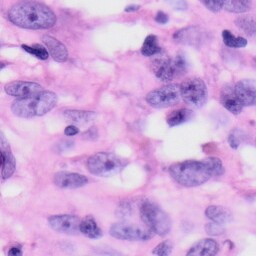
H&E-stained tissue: Skin